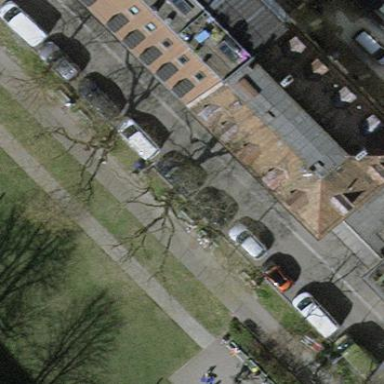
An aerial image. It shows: Parking lane designated for parking.